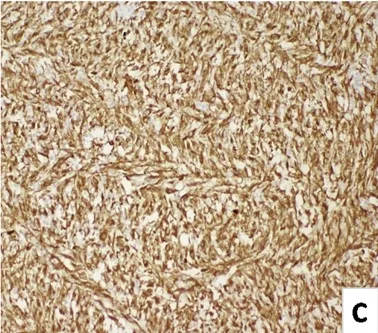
(C) Diffuse positive immunohistochemical staining in cytoplasmic area for HMB-45.
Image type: pathology (immunostaining)